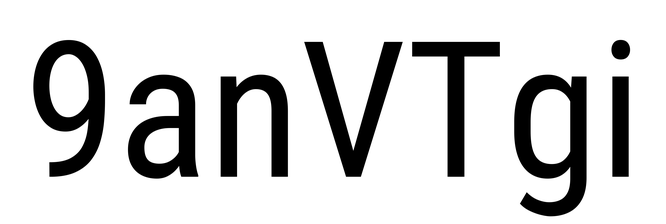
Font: Roboto_Condensed_Regular